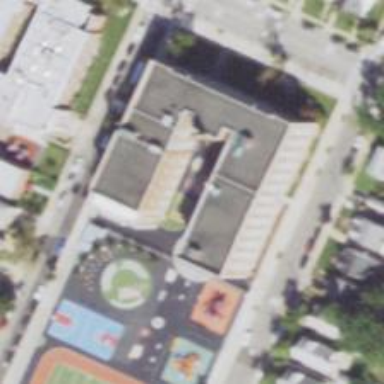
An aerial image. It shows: School building.